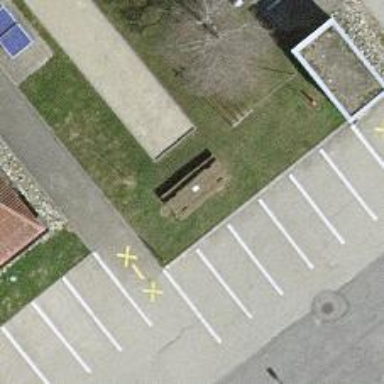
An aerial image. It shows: Picnic table located in leisure land area.